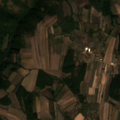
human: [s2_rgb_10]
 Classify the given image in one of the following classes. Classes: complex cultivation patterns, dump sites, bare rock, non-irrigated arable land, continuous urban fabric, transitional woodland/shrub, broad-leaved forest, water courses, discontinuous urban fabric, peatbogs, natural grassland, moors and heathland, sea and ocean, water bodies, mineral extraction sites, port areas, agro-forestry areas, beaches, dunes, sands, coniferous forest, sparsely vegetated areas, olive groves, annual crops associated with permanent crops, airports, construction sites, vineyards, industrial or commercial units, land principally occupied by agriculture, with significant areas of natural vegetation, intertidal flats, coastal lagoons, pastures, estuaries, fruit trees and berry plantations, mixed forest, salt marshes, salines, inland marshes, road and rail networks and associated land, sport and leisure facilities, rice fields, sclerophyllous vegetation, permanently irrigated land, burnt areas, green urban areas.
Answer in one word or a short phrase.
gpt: non-irrigated arable land, complex cultivation patterns, land principally occupied by agriculture, with significant areas of natural vegetation, broad-leaved forest